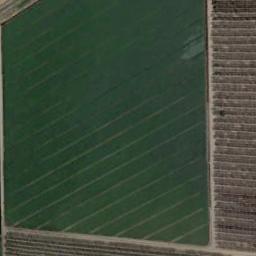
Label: rectangular_farmland